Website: bh-photo
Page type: account-selection
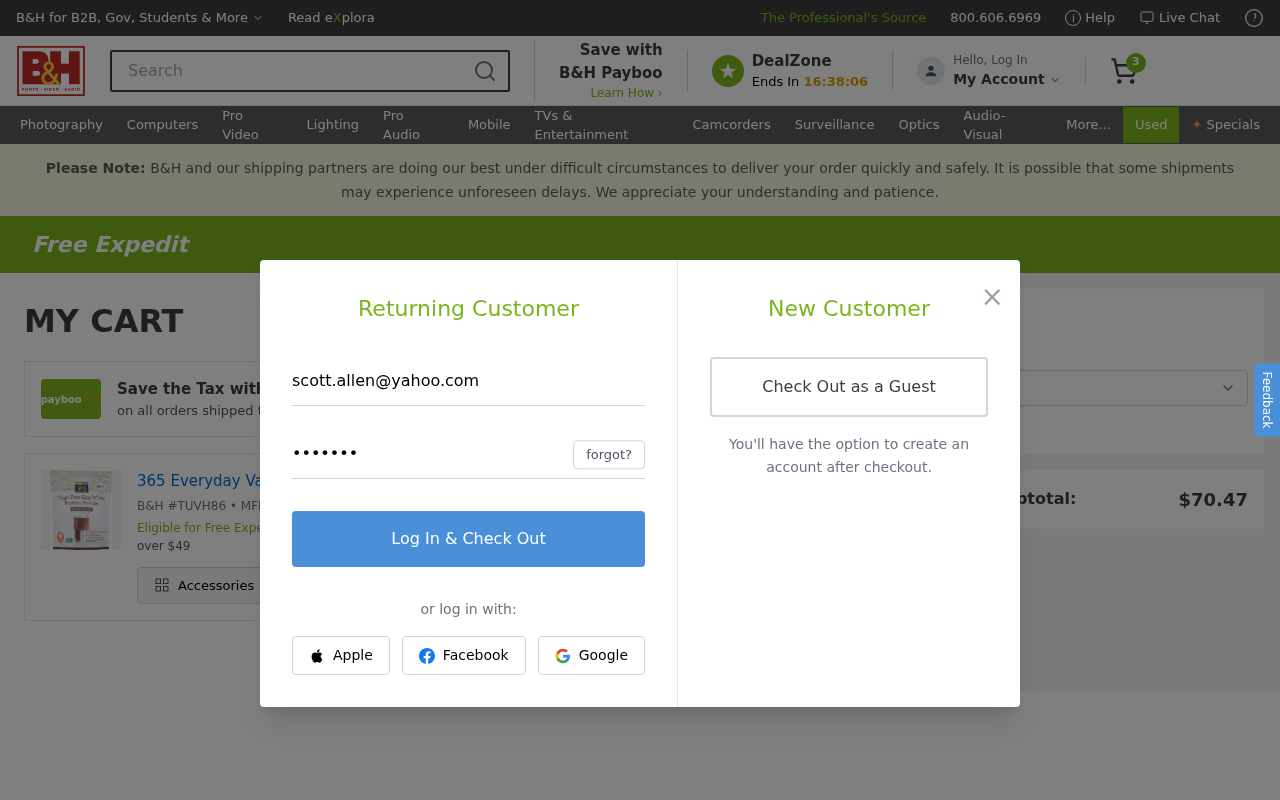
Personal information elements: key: PII_EMAIL
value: scott.allen@yahoo.com
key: PII_POSTCODE
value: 04723
Product elements: key: PRODUCT1_NAME
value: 365 Everyday Value, Cage-Free Egg White Protein Powder, Chocolate, 12 oz
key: PRODUCT1_QUANTITY
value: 3
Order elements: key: ORDER_NUM_ITEMS
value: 3
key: ORDER_SUBTOTAL
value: $70.47
Search elements: key: HEADER_SEARCH
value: Search
Other elements: key: BH_ITEM_NUMBER
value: TUVH86
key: MFR_NUMBER
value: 34062H